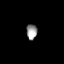
Tissue: prostate
Cell type: T cells
Senescence score: 0.3404
Nuclear area (px): 161
Mean DAPI intensity: 152.876